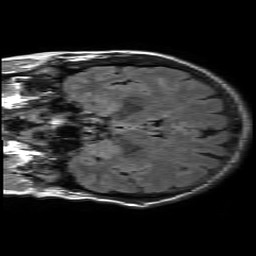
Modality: FLAIR
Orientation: coronal
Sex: female
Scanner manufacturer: philips
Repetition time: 11 s
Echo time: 0.125 s